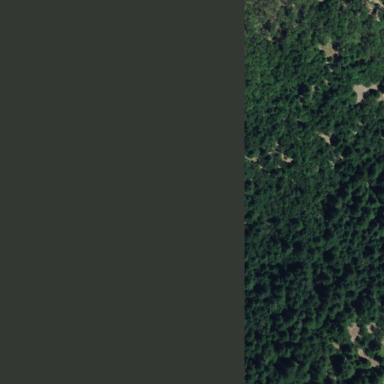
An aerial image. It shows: Forest area.